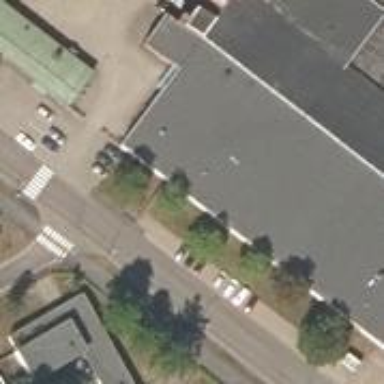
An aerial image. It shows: Parking area with surface.